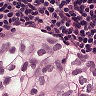
Metastatic tissue present: yes